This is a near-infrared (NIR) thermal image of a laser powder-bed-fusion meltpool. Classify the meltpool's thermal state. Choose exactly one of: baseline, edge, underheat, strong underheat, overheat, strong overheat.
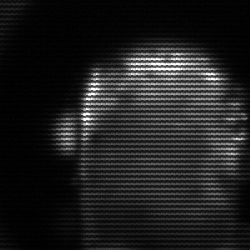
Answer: baseline